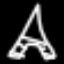
Label: The Eiffel Tower